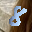
Label: 8